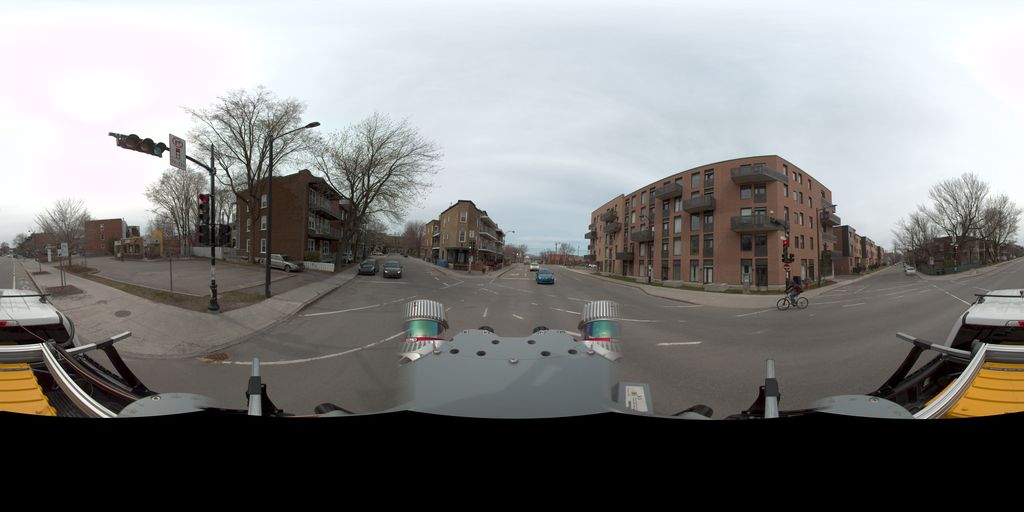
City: quebec_city